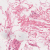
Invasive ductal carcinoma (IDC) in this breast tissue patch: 0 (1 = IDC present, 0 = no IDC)